Interaction volume radius: 5 \u00c5
Interaction volume height: 10 \u00c5
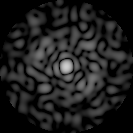
Disorder parameter: 0.8504